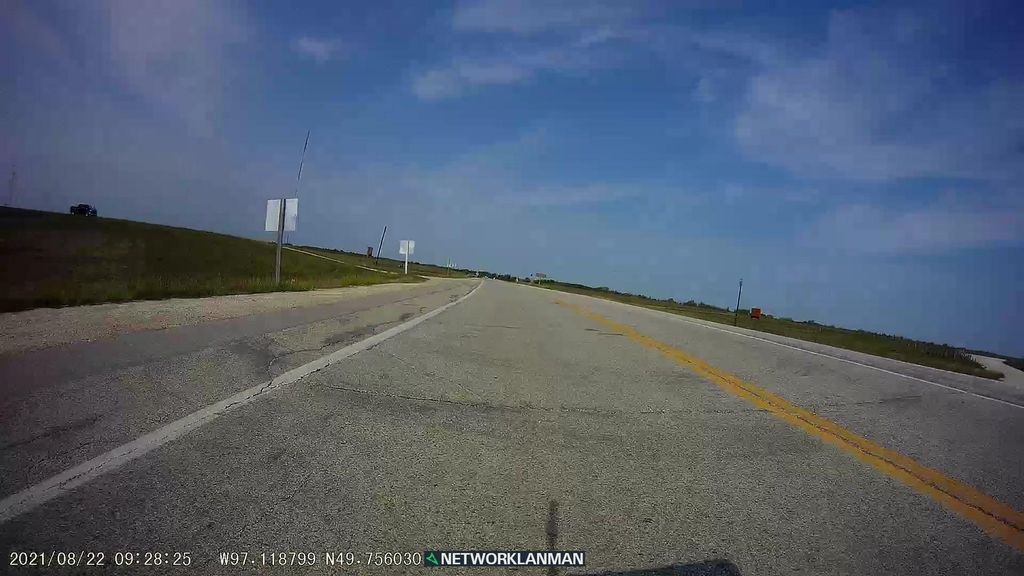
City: winnipeg